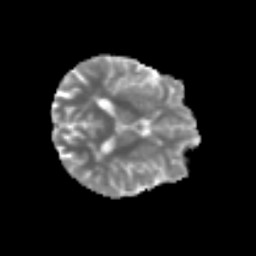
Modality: MD
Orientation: axial
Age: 77
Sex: female
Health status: ill
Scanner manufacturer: siemens
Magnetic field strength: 3 T
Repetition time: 8.7 s
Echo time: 0.11 s